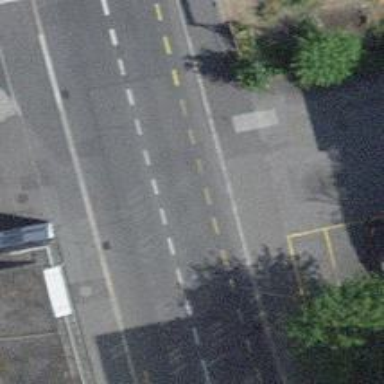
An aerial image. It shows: Residential road with asphalt surface. There are separate asphalt sidewalks on both sides.